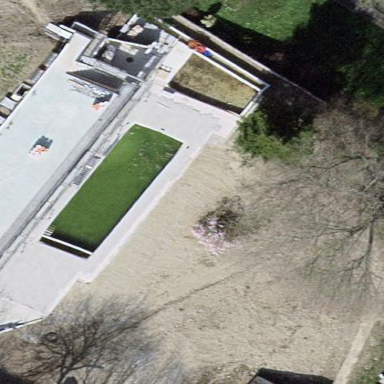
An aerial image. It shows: Swimming pool located in leisure land.